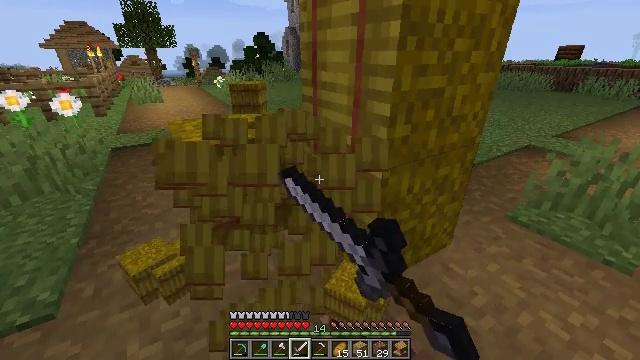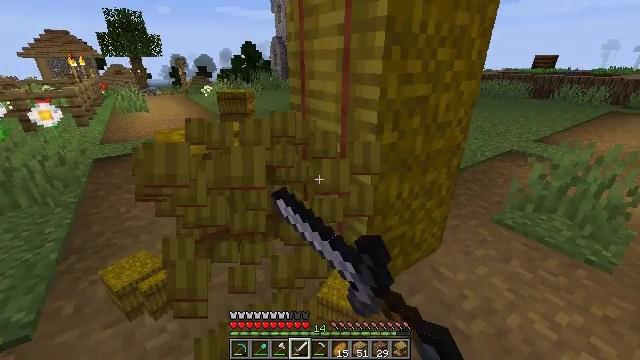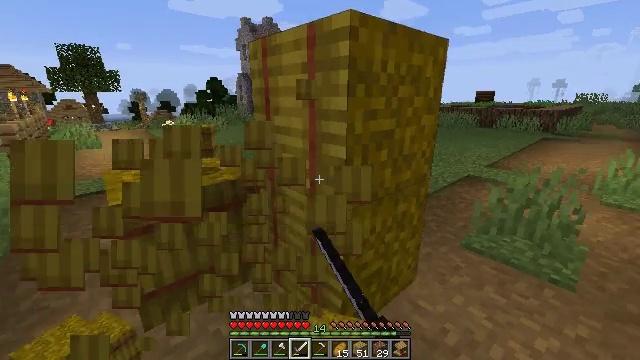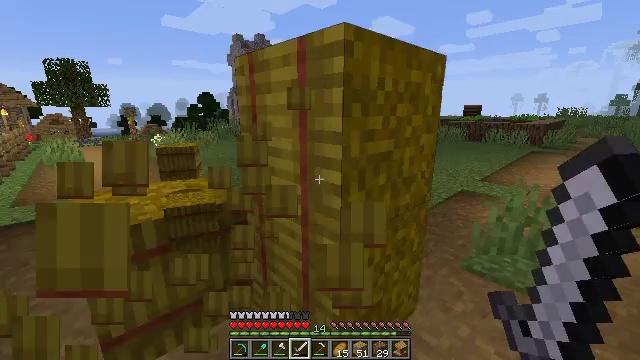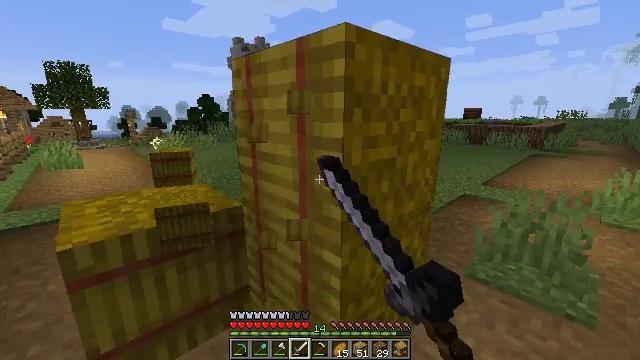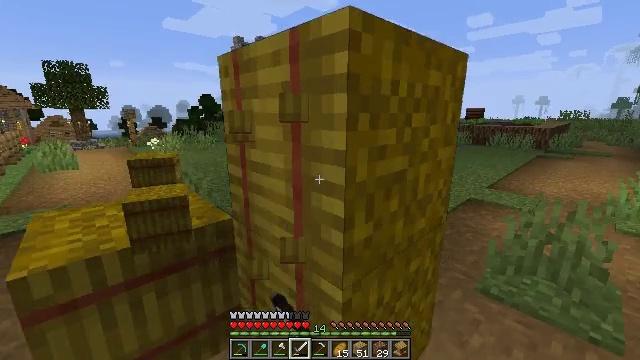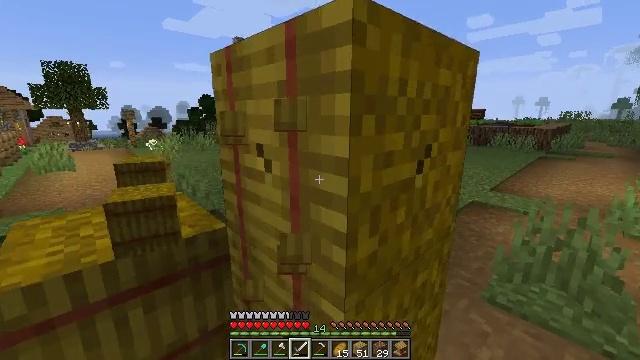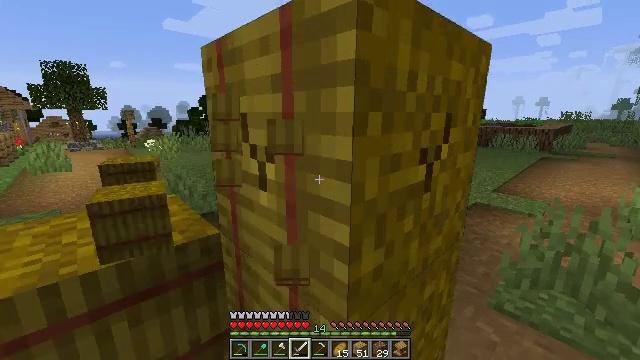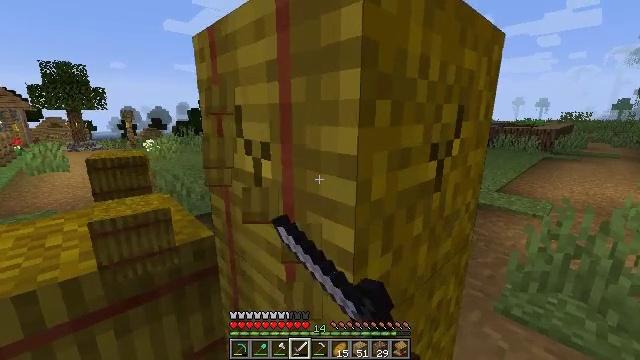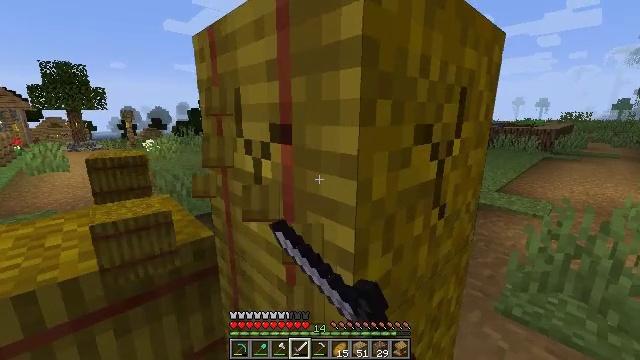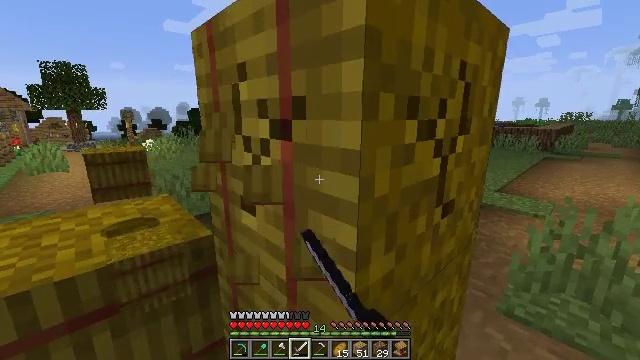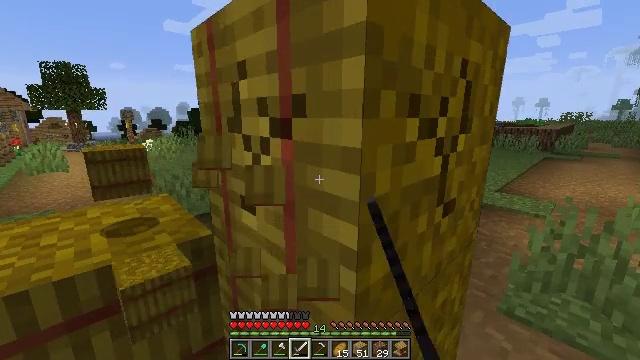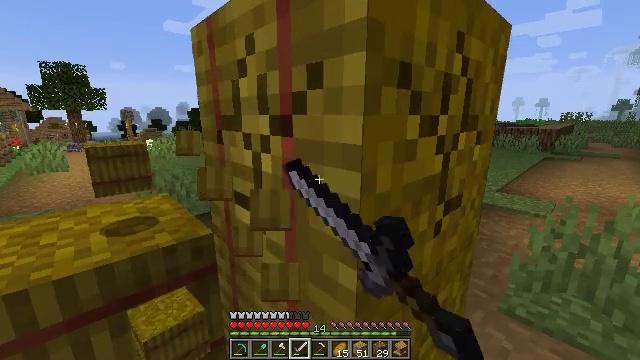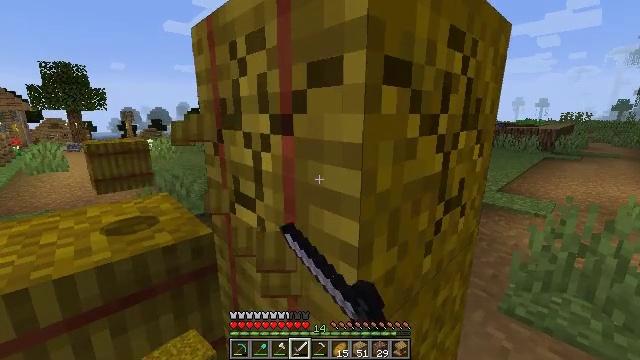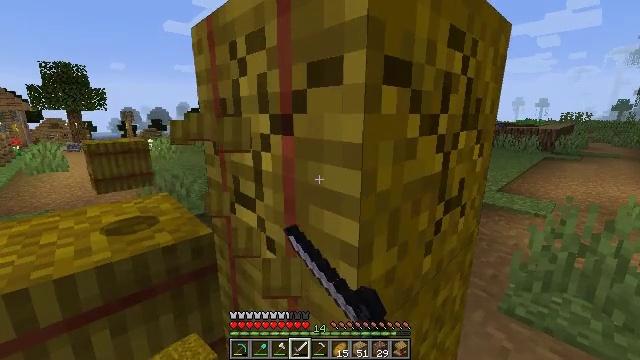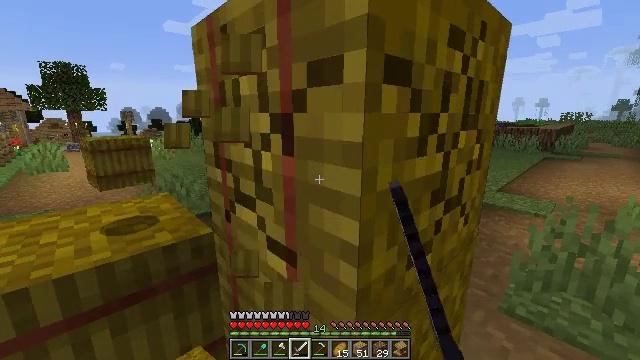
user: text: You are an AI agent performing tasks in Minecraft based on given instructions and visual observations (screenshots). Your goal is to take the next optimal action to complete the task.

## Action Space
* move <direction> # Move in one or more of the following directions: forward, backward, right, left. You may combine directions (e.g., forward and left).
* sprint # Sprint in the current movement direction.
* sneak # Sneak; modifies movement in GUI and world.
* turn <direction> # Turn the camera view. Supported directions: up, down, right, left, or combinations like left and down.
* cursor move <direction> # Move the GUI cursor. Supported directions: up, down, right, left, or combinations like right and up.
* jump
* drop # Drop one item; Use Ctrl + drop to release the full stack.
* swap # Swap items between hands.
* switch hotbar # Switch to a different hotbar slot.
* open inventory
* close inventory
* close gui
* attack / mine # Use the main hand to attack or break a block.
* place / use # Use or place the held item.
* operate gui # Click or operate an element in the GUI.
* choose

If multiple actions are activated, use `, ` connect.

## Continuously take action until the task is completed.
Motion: motion action
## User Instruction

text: Collect a hay block for crafting.
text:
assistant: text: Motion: turn right and up, attack / mine
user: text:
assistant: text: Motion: move forward, turn right and up, attack / mine
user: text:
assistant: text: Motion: move forward, turn right and up, attack / mine
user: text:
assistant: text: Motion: move forward, attack / mine
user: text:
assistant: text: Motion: move forward, attack / mine
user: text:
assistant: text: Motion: attack / mine
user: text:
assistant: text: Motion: attack / mine
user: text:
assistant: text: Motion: attack / mine
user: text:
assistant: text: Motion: attack / mine
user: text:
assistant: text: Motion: attack / mine
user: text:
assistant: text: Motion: attack / mine
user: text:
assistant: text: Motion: attack / mine
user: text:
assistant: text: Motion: attack / mine
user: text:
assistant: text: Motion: attack / mine
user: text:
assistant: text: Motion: attack / mine
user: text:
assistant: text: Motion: attack / mine
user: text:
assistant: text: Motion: attack / mine
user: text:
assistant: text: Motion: attack / mine
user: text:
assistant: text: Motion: attack / mine
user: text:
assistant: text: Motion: attack / mine
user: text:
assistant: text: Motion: turn down, attack / mine
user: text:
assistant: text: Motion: turn right and down, attack / mine
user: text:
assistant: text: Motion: turn down, attack / mine
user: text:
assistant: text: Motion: turn down, attack / mine
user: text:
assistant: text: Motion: turn down, attack / mine
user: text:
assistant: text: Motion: turn down, attack / mine
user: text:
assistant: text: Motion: attack / mine
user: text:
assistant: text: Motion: attack / mine
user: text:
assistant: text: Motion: attack / mine
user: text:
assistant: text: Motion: attack / mine